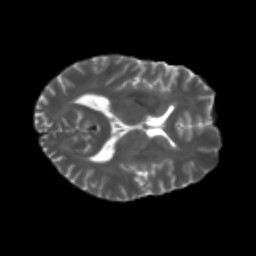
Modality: T2w
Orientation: axial
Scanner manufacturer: siemens
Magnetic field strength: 3 T
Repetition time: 4.16 s
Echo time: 0.0806 s